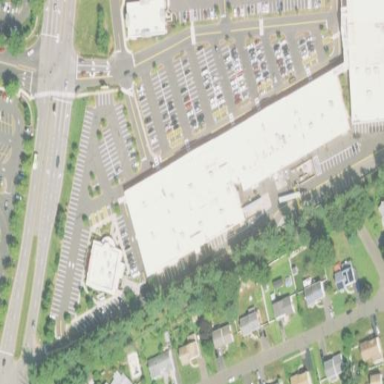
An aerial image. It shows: Retail building.